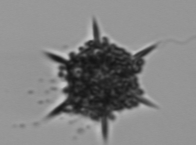
Label: Dictyocha